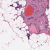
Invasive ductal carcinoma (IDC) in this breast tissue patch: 1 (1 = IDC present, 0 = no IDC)